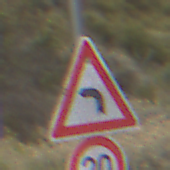
Verkehrszeichen: KurveLinks
Zusatzzeichen unten: Geschwindigkeit20
Umgebung: Outdoor, Nature
Tageszeit: Midday
Wetter: Overcast
Licht: Natural
Jahreszeit: NotSpecified
Kontrast: LowContrast